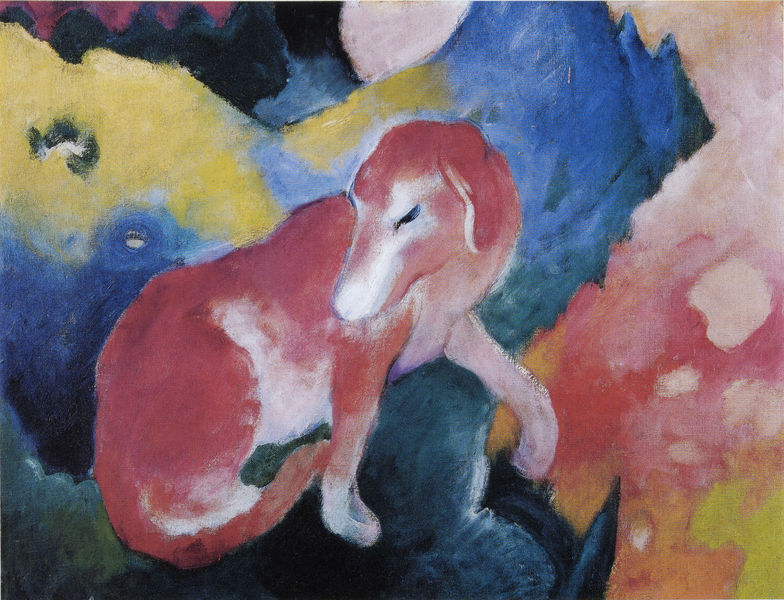
Titel: Roter Hund
Künstler: Franz Marc
Institution: (Privatsammlung)
Schlagwörter: berg, blau, gemälde, weiß, aquarell, gelb, grün, sitzen, braun, bunt, licht, ohr, orange, rücken, schwarz, dackel, hund, rot, tier, expressionismus, malerei, augen, brücke, auge, ohren, rosa, reiter, beine, deutschland, schwanz, liegen, warm, berge, farben, modern, lila, weis, ölgemälde, querformat, sitzt, pfoten, schaf, expressionistisch, macke, franz, flecken, kontraste, pfote, läufe, schnauze, expressiv, balu, emotionen, blauer reiter, primärfarben, franz marc, marc, august macke, der blaue reiter, arben, emotion, farbenlehre, formenf, kopf wenden, roe, schlappohr, schlappohren, um 1910, wesen des tieres, zwanzigstens jahrhundert, schläfrig, angehoben, 1900, tapsig, gelbweiß, rotder hund